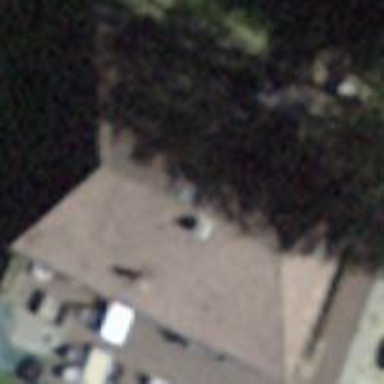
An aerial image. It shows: Building with hipped roof.